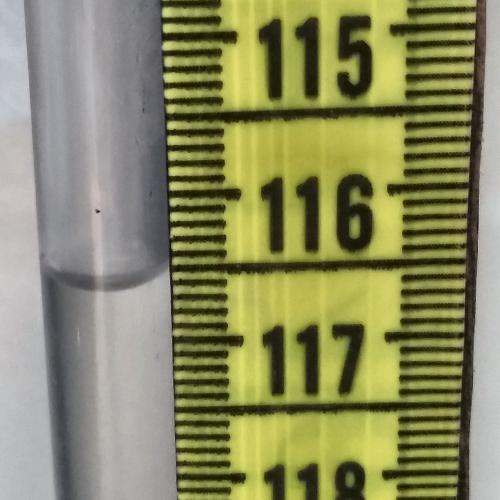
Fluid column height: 116.6 cm